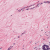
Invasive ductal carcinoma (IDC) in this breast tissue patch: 0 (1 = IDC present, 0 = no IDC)